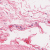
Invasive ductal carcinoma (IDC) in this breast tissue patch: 0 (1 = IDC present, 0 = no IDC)